Field crop: maize
Growth stage: 1
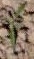
Species: atriplex